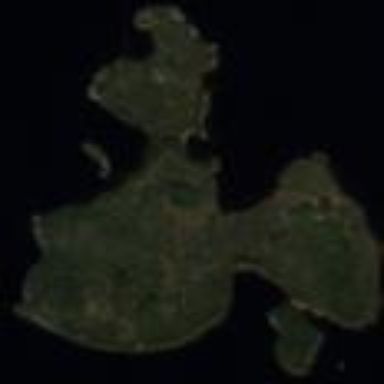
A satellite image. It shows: Island covered with needleleaved woodland.